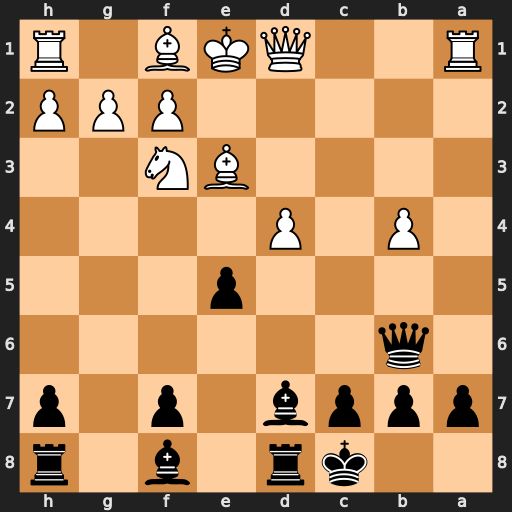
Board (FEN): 2kr1b1r/pppb1p1p/1q6/4p3/1P1P4/4BN2/5PPP/R2QKB1R
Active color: b
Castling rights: KQ
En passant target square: -
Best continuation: exd4 Qxd4 Bxb4+